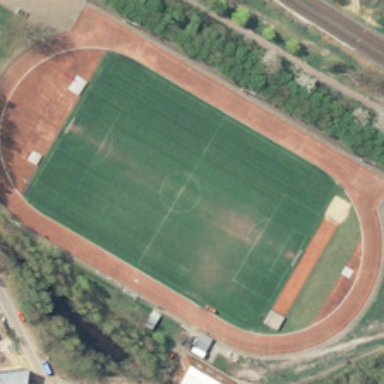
The playground consists of a red track and a green football field .